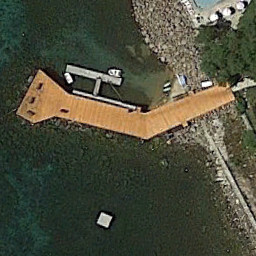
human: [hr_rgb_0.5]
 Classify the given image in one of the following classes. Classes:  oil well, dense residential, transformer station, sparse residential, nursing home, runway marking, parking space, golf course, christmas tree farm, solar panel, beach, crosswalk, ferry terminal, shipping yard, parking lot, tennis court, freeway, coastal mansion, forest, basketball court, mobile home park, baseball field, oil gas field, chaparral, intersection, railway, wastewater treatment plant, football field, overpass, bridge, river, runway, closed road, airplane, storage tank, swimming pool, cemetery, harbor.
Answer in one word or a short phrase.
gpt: ferry terminal